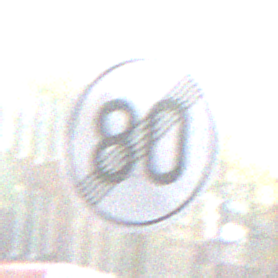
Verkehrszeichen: EndeGeschwindigkeit80
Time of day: SunriseSunset
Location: Outdoor (Urban)
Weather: PartlyCloudy
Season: Autumn
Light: Natural